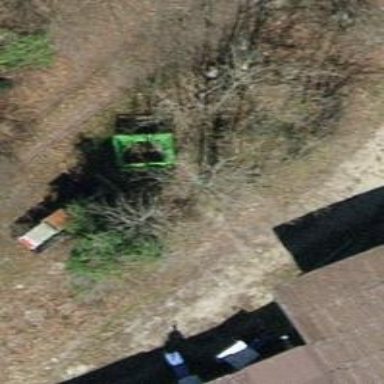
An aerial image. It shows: Single tag "natural: tree."